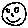
Label: smiley face